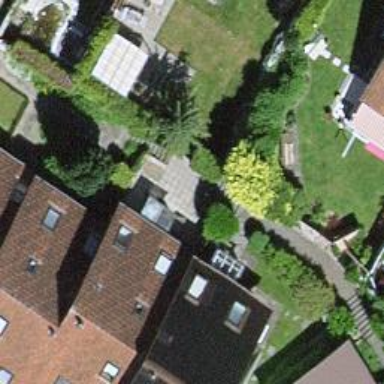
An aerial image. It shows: House with gabled roof that runs across the building.